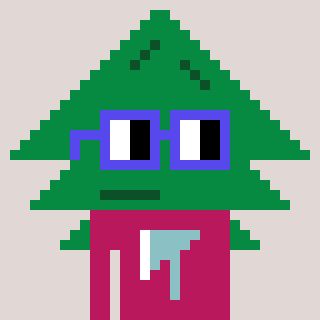
a pixel art character with square blue glasses, a fir-shaped head and a darkpink-colored body on a warm background